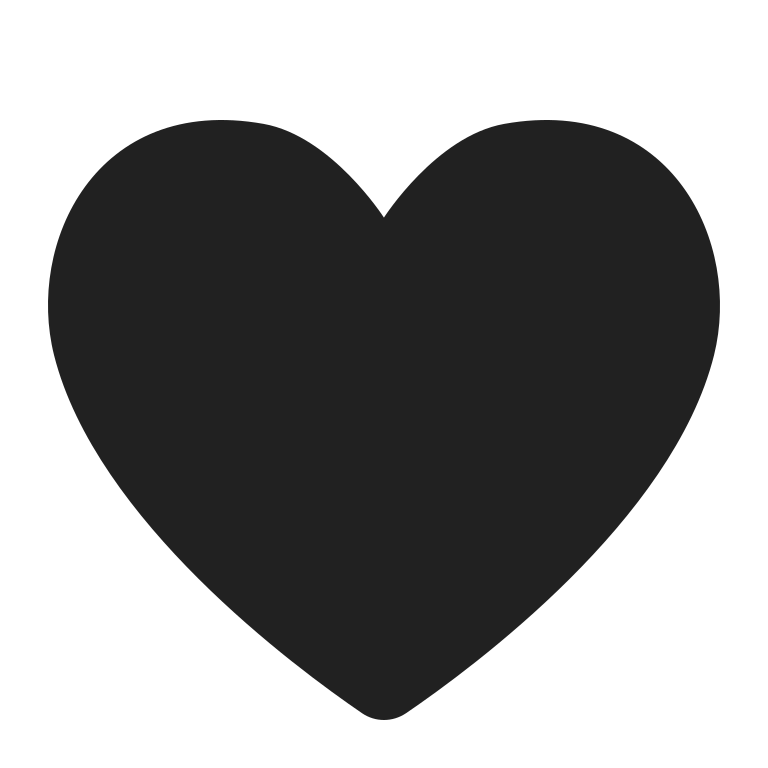
heart suit high contrast